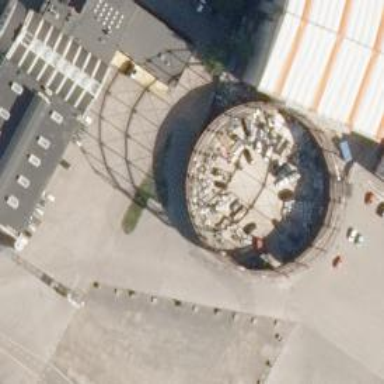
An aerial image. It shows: Gasometer building.